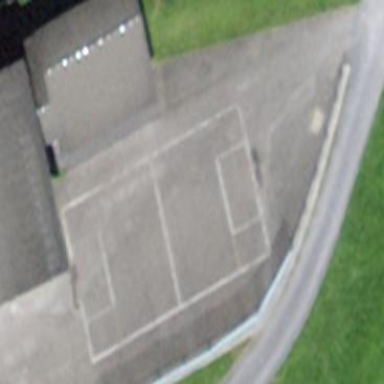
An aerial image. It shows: Multi-sport pitch with asphalt surface.